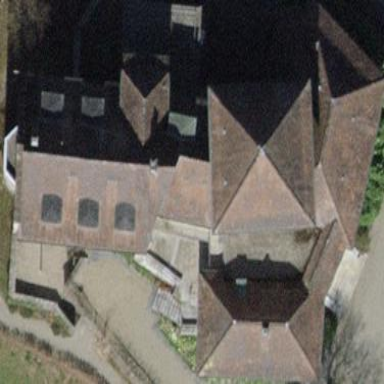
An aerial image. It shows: Historic castle building.